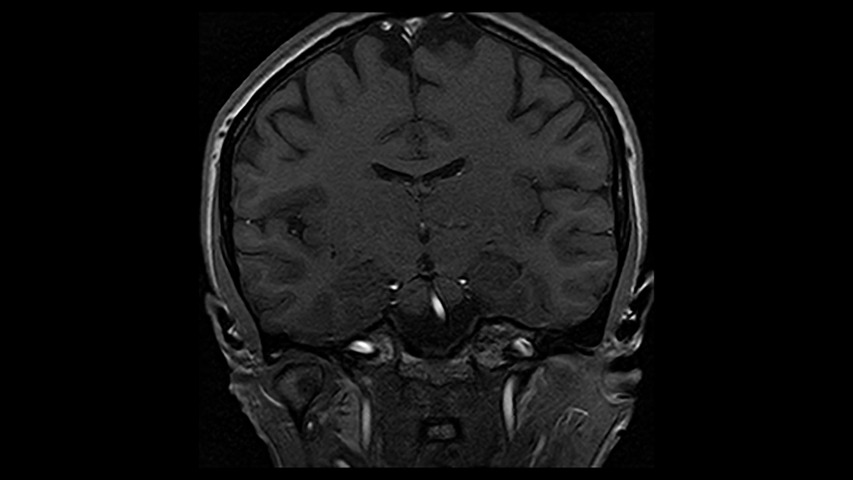
Label: notumor